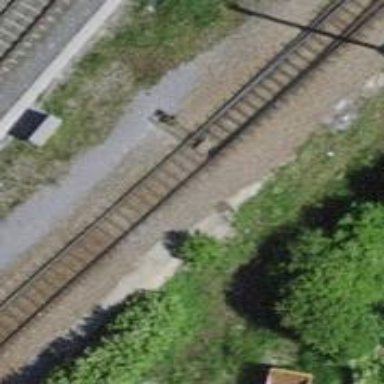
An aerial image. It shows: Railway switch.